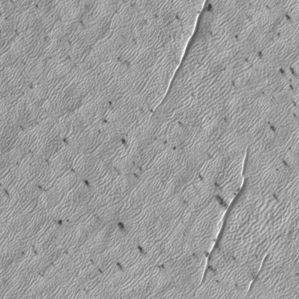
Label: frost